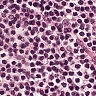
Metastatic tissue present: no